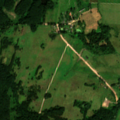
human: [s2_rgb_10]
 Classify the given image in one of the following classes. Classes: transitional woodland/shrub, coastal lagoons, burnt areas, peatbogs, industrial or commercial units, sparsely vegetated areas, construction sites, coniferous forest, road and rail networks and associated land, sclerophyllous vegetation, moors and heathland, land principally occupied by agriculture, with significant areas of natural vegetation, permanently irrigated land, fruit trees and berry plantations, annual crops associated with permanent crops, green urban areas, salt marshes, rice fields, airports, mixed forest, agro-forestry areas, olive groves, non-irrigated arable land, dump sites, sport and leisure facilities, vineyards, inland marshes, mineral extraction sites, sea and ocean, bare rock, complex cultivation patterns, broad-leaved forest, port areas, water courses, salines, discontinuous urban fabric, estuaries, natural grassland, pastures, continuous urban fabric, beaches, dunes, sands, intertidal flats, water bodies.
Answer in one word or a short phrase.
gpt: pastures, land principally occupied by agriculture, with significant areas of natural vegetation, broad-leaved forest, mixed forest, transitional woodland/shrub